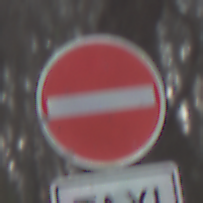
Verkehrszeichen: VerbotDerEinfahrt
Zusatzzeichen unten: BesondereFahrzeugeUndTransportgueter1
Umgebung: Outdoor, Nature
Tageszeit: SunriseSunset
Wetter: Clear
Licht: Natural
Jahreszeit: Winter
Kontrast: LowContrast